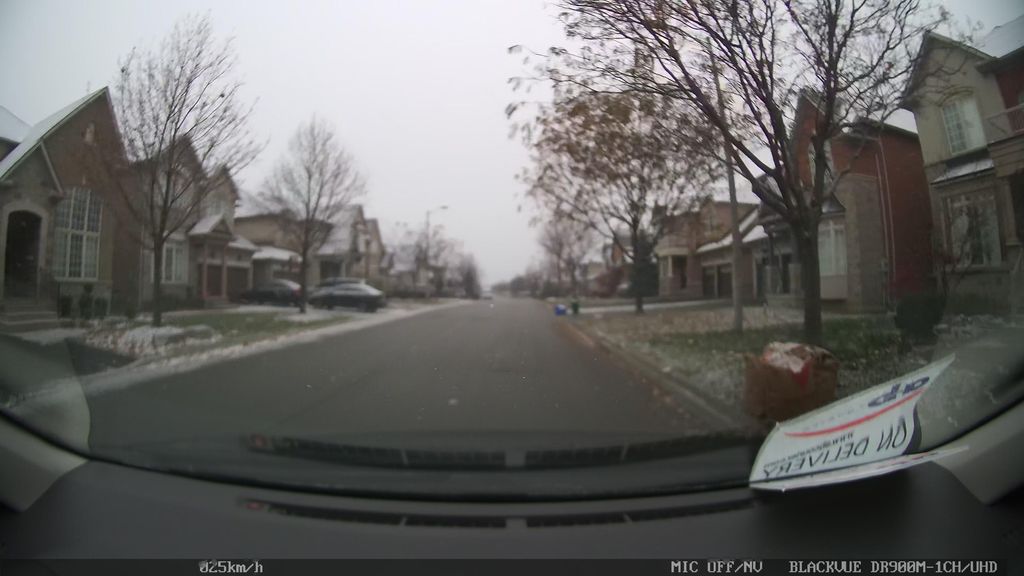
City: toronto